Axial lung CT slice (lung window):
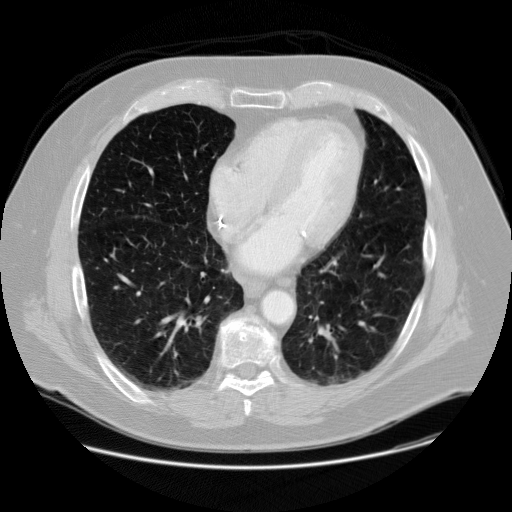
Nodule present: no